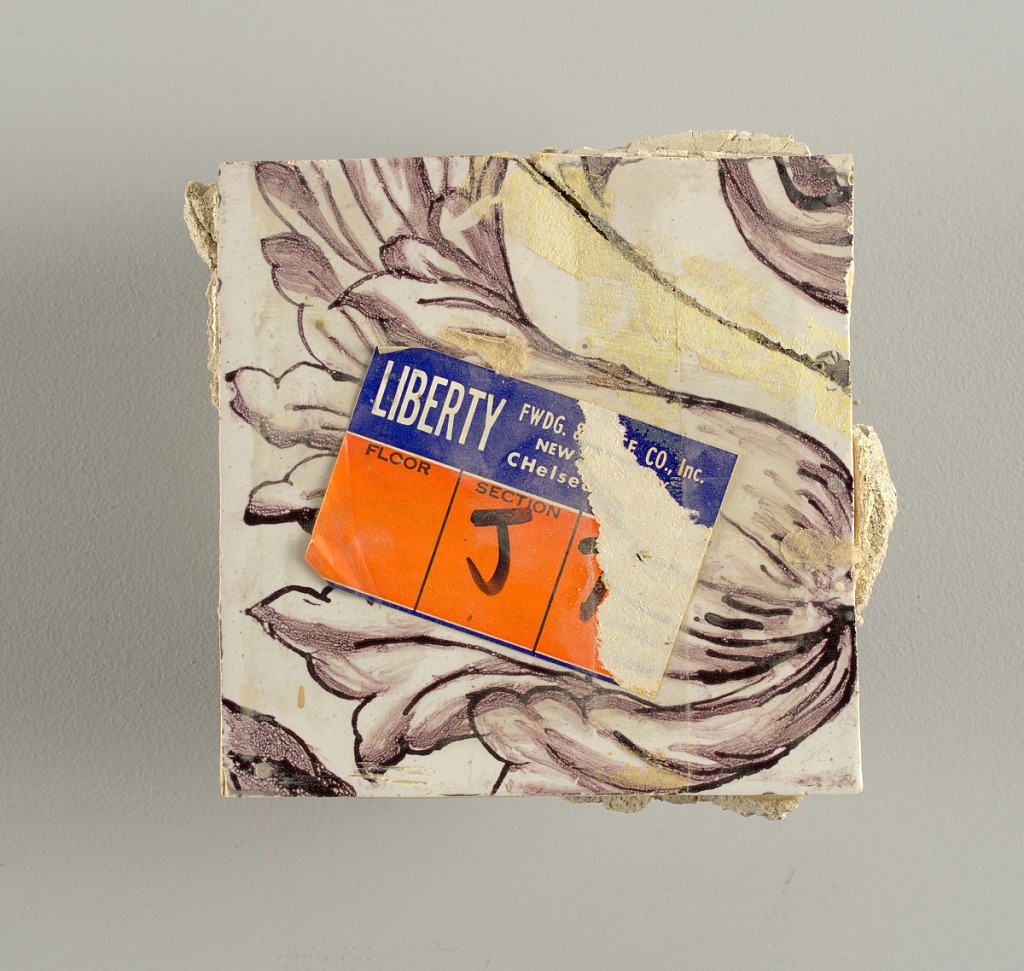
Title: Wall facing
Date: ca. 1725
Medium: tin-glazed earthenware, underglaze
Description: Two vertical rectangles, twenty-three tiles high.  A) Nine tiles wide at top; seven tiles wide at bottom.  B) Ten and one-half tiles wide.

Arabesque design of foliage.  A) with centered figure of Justice under a canopy.  B) with centered urn.